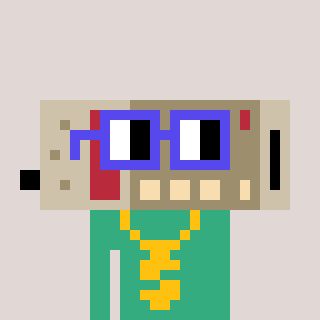
a pixel art character with square blue glasses, a cordless phone-shaped head and a teal-colored body on a warm background